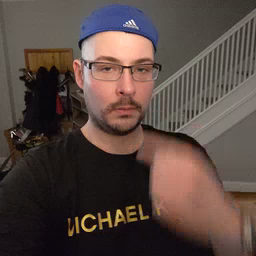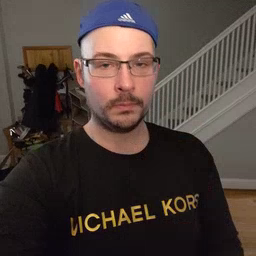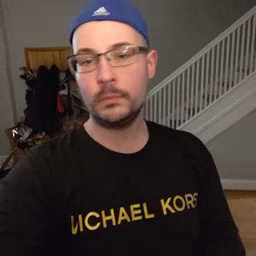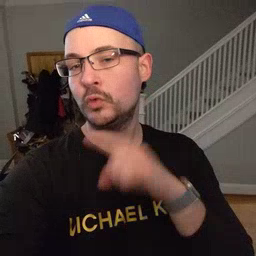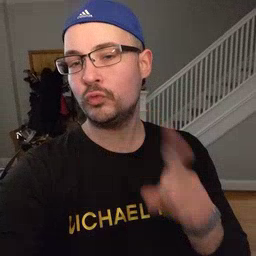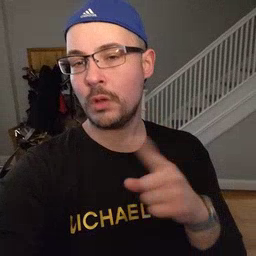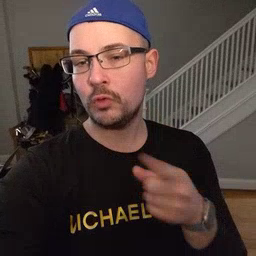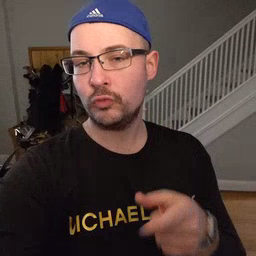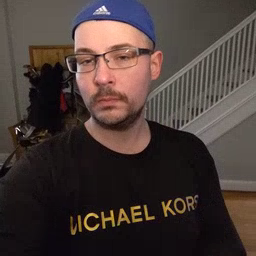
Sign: dryer